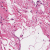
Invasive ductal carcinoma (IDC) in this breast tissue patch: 0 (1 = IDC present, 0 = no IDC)